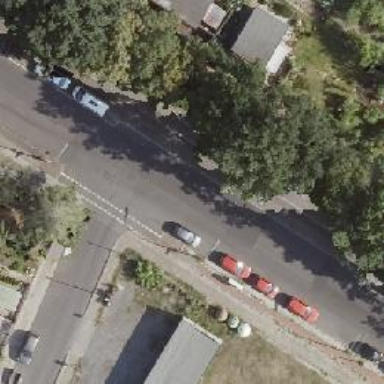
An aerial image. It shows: Public transport stop position.